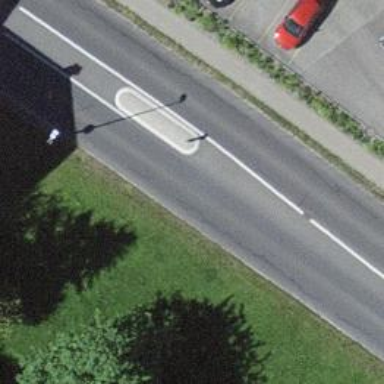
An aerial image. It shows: Traffic calming island.